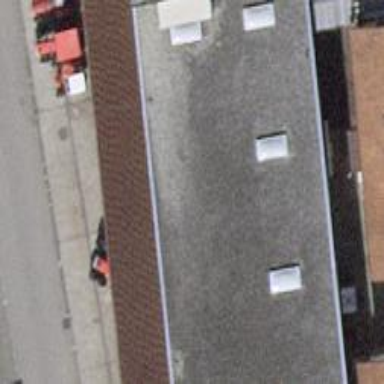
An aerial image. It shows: Car repair shop.